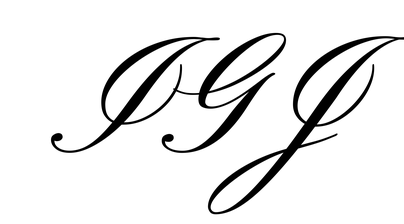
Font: PinyonScript-Regular